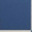
Piece: xx